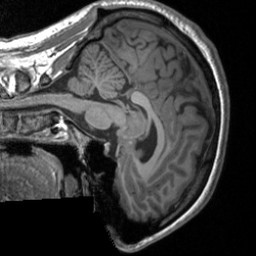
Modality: T1w
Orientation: sagittal
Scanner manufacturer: siemens
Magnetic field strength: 3 T
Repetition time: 1.9 s
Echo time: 0.00226 s